Question: I'm trying to extract data from a container but i am receiving None or ''. I can find the label element but cant get the data out of the div input element
I have tried using 'xpaths' and names, 'text()' and 'get_attribute' but returns either None or ''. Using 'get_property' i get error 'MaxRetryError':
> HTTPConnectionPool(host='127.0.0.1', port=49977): Max retries
exceeded....
I have tried:
'''
browser.find_element_by_name('s_2_1_16_0').get_attribute("Product Category")
browser.find_element_by_name('s_2_1_16_0').get_property("Product Category")
browser.find_element_by_xpath("//*[@id="a_2"]/div/table/tbody/tr[6]/td[5]/div").get_attribute("Product Category")
browser.find_element_by_xpath("//*[@id="a_2"]/div/table/tbody/tr[6]/td[5]/div").text
browser.find_element_by_xpath("//div[@class='mceGridField siebui-value mceField']/input[@name='s_2_1_16_0']").text
browser.find_element_by_name('s_2_1_16_0').text
'''
and multiple variations of the same.
i can access and print the "Product Category" label here:

'''
<div class="mceGridField siebui-value mceField">
<input type="text" name="s_2_1_16_0" value="" aria-labelledby="Product_Category_Label" aria-label="Product Category" style="height: 24px; width:144px;" class="siebui-ctrl-input siebui-align-left siebui-input-align-left s_2_1_16_0" maxlength="50" tabindex="0" data-seq="1013" readonly="readonly" aria-readonly="true">
</div>
'''
I want to extract the word "Data" from that input box, and then the data from multiple other similar fields on the same page (i have tried several of these fields and get the same result each time)
NOTE: This page is a Siebel online UI and data comes from an Oracle database (which i cannot access directly)
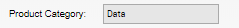
Answer: I think the "Data" is the input value.
'''
input = driver.find_element_by_name("s_2_1_16_0").get_attribute('value')
'''